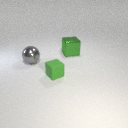
small green rubber cube to the left of large green metal cube